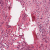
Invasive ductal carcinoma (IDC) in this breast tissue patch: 1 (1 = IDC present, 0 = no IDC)